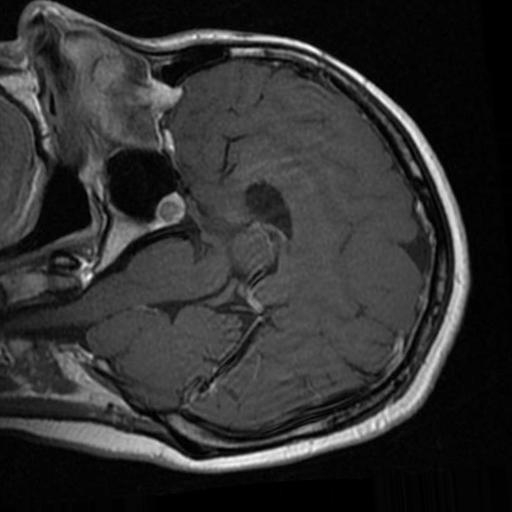
Label: brain_tumor